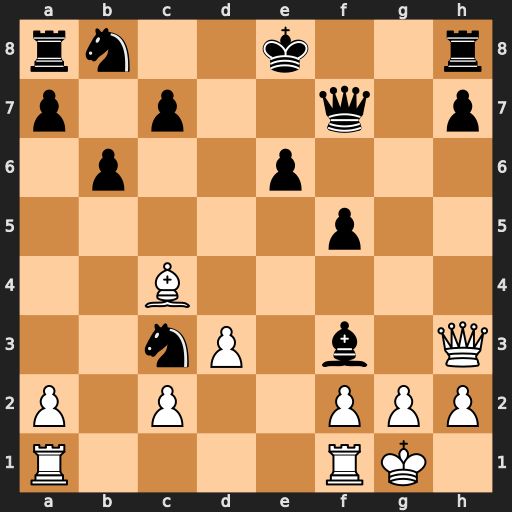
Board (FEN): rn2k2r/p1p2q1p/1p2p3/5p2/2B5/2nP1b1Q/P1P2PPP/R4RK1
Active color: w
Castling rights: kq
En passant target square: -
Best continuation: Qxf3 Nd5 Rae1 Kd8 Rxe6 Qxe6 Bxd5 Qd6 Bxa8